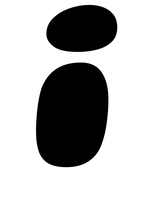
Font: Gluten_ExtraBold